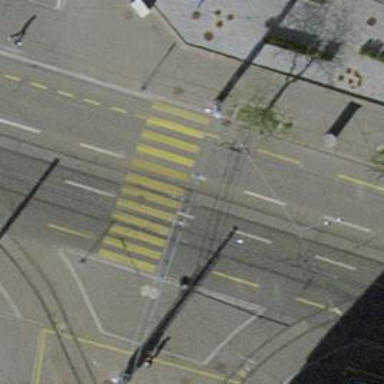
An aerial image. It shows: Uncontrolled zebra crossing with zebra markings.